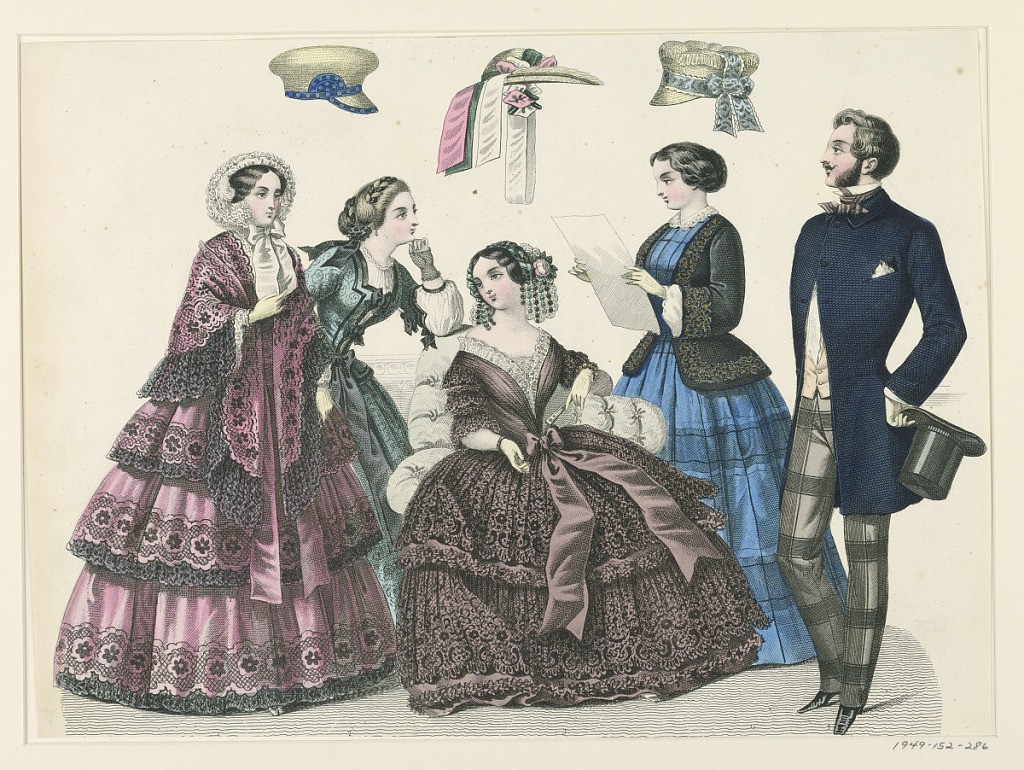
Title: Fashion Plate with Ladies' Headwear
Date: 19th century
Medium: Hand-colored engraving on paper
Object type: Print
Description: Fashion Plate with Ladies' Headwear.